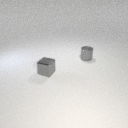
small gray metal cube in front of small gray metal cylinder